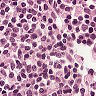
Metastatic tissue present: no